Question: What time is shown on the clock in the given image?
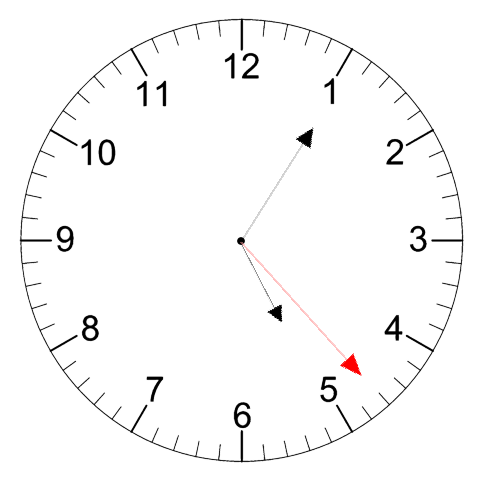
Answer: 05:05:23